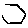
Label: hexagon